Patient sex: M
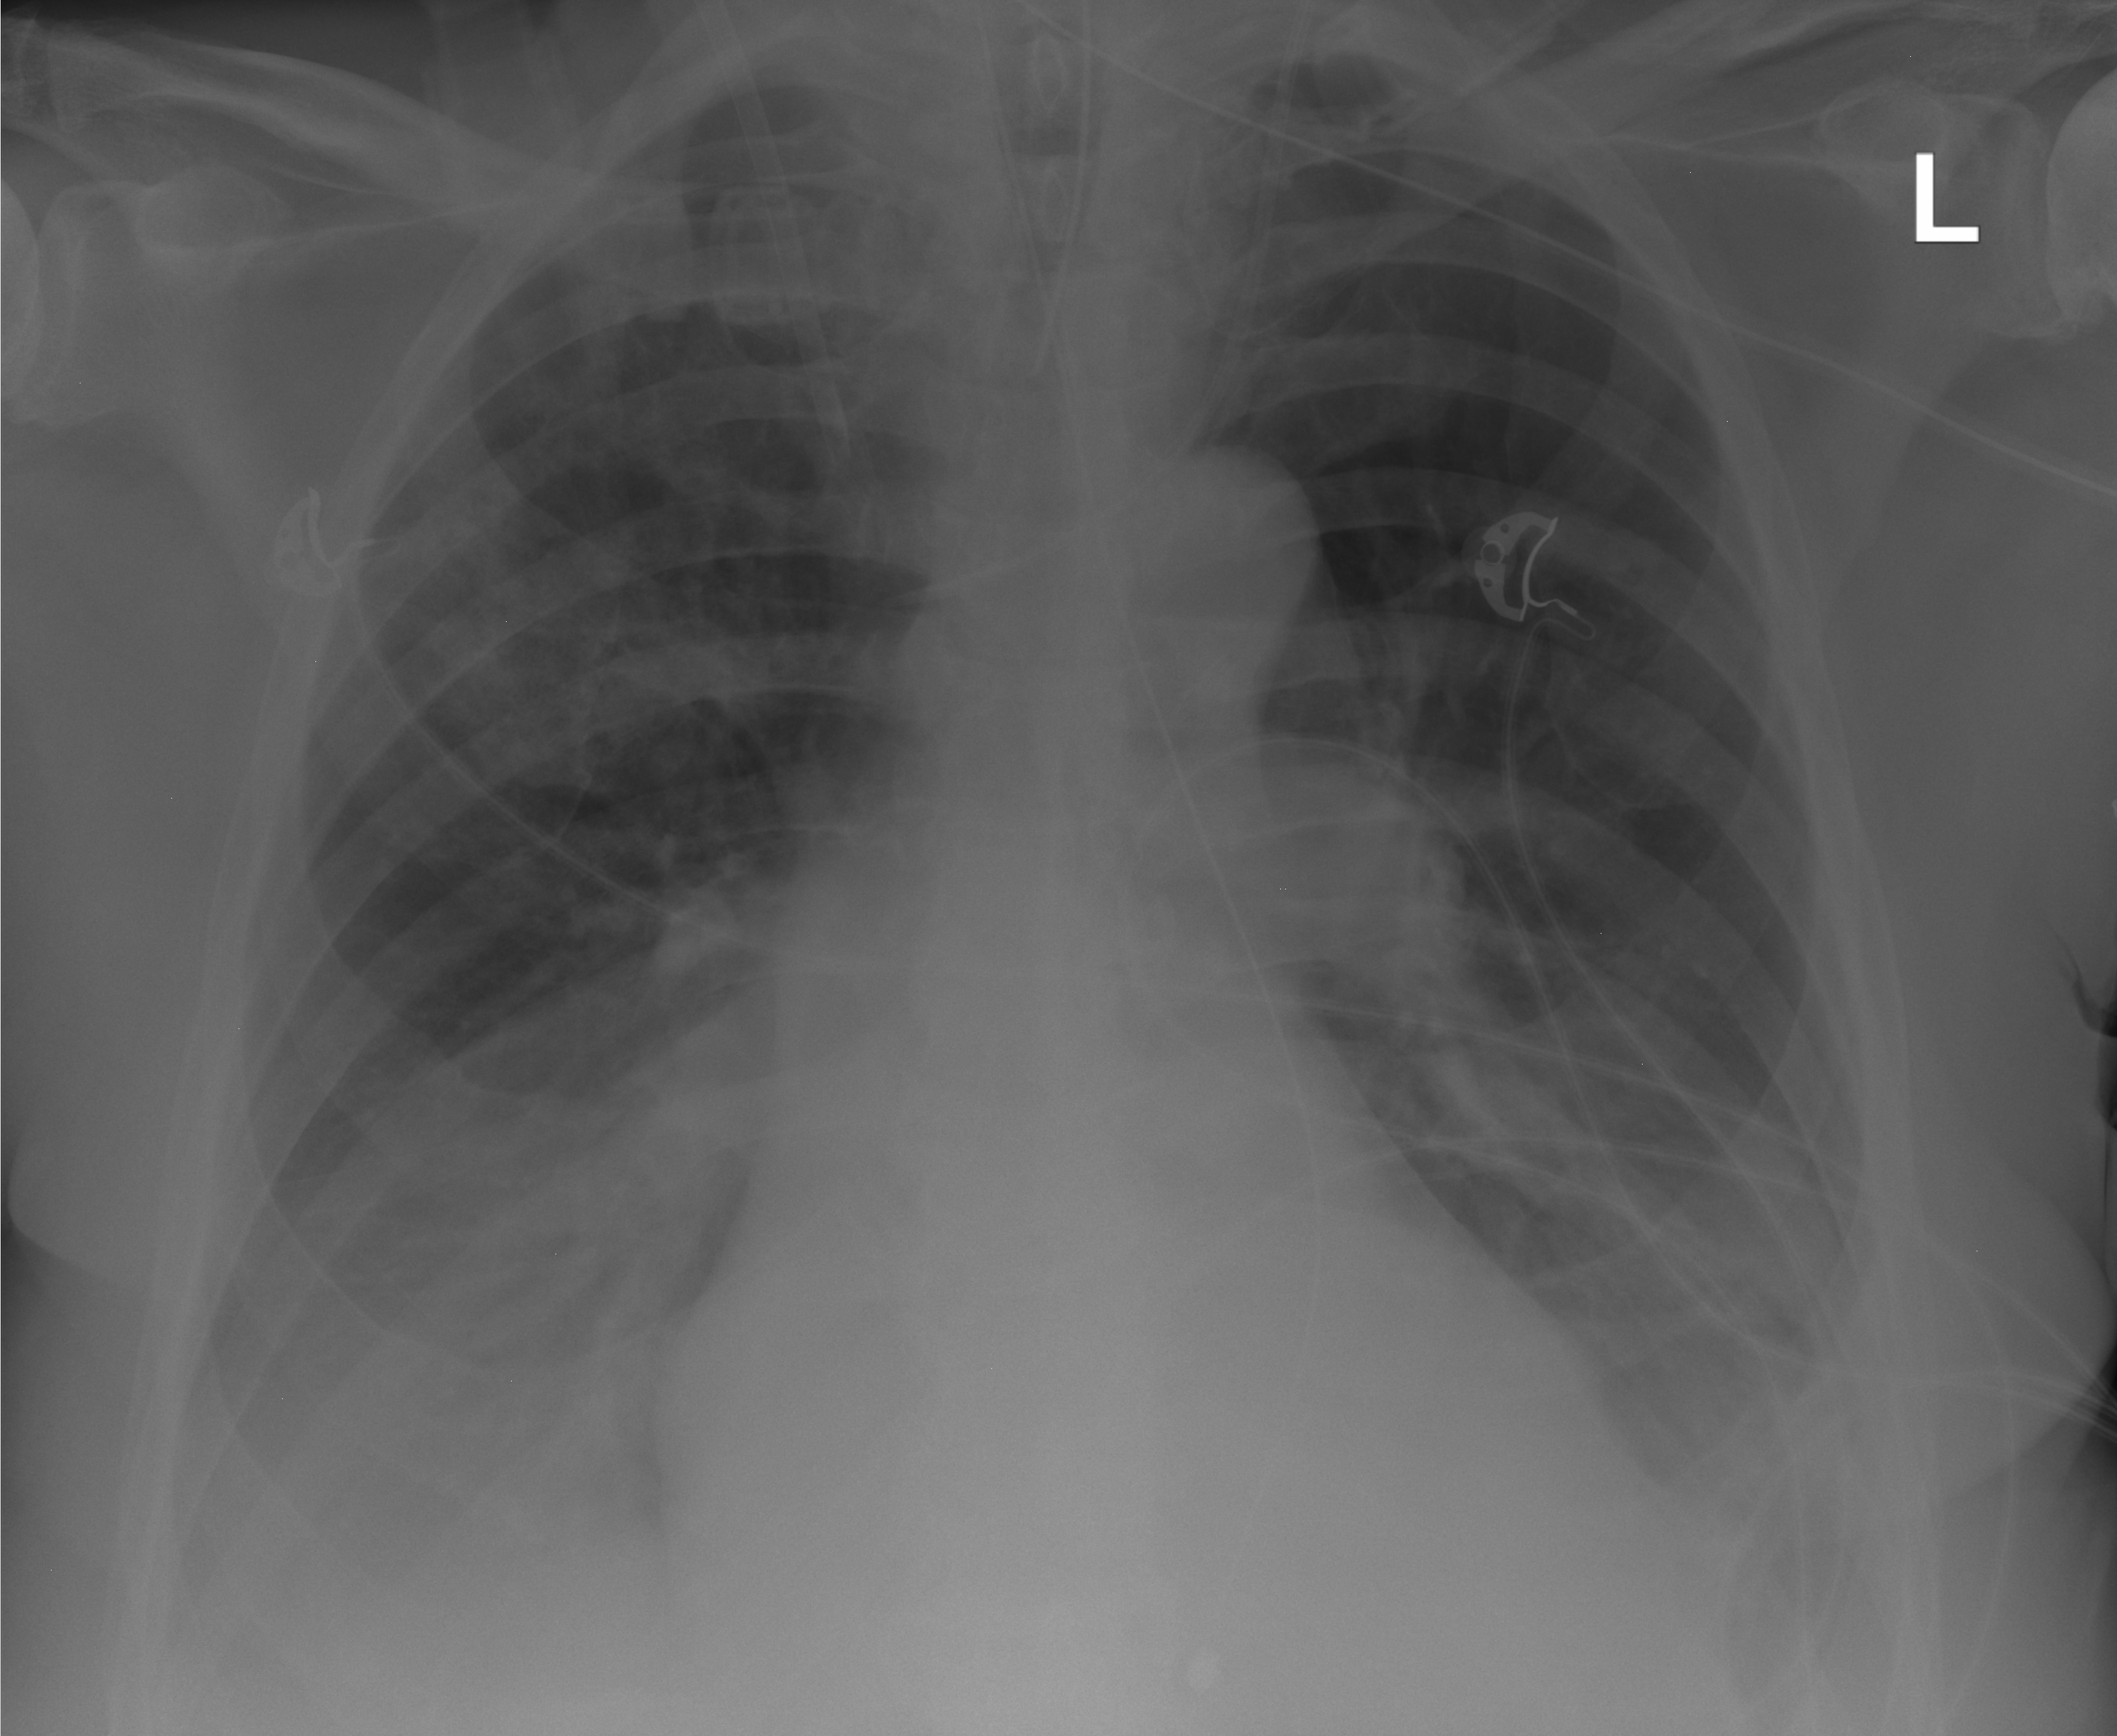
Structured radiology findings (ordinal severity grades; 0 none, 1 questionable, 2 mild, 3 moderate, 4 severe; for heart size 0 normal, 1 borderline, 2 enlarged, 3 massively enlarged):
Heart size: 2
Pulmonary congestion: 1
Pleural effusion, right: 2
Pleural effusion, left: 2
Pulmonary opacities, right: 2
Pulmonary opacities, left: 2
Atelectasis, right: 2
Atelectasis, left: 2